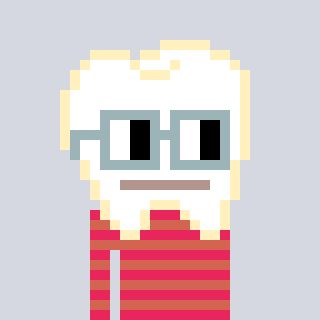
a pixel art character with square dark gray glasses, a tooth-shaped head and a peachy-colored body on a cool background